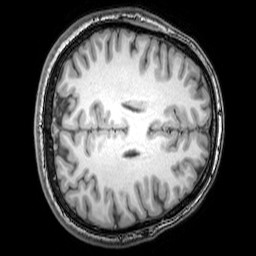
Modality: T1w
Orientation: axial
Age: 25
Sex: male
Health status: healthy
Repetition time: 0.081 s
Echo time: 0.037 s